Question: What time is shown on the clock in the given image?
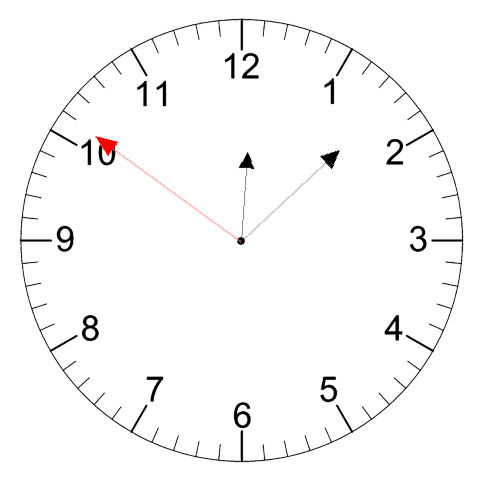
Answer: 12:07:51